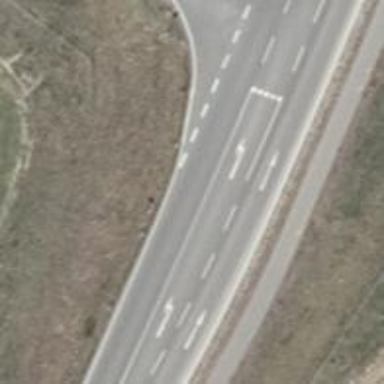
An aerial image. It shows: Secondary road with asphalt surface and embankment.